Question: Since it's possible to specify lining and oldstyle figures I'm hoping there's browser support for numerals with webfonts?##
- -

Font: <URL>
Related: <URL>
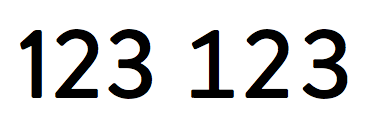
Answer: Simply, yes.
Presently you can use the attribute "<URL> to access tabular numerals in OpenType enabled fonts:
'''
font-feature-settings: 'tnum';
-webkit-font-feature-settings: 'tnum';
-moz-font-feature-settings: 'tnum';
'''
Check <URL> to see if the prefixed versions are still needed.
Note, if you are using Typekit to serve your webfonts, make sure to select "All Characters" under Language Support.